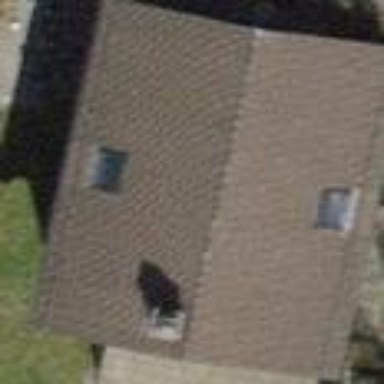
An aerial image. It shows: Building with tiled roof.